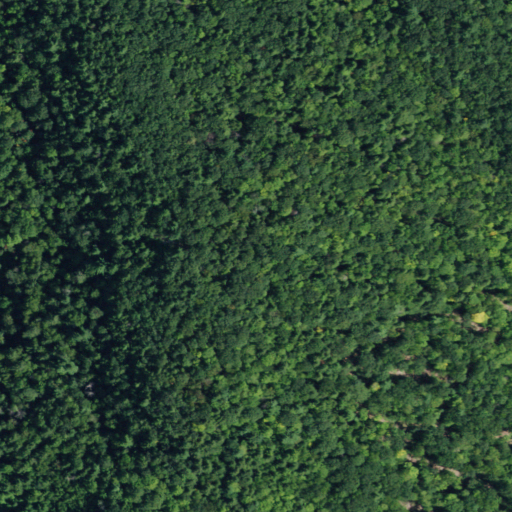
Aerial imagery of mountain in New York named Bailey Mountain containing mixed forest, evergreen forest, and deciduous forest